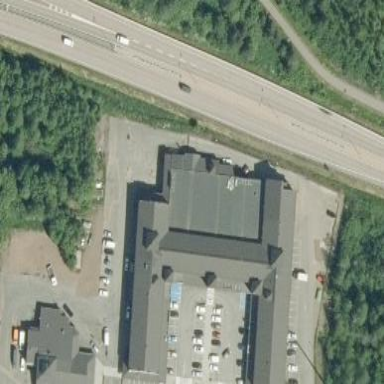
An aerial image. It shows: Mall building.